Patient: sex F, age 32
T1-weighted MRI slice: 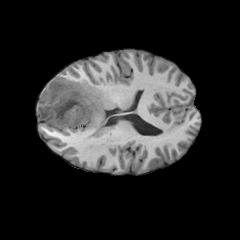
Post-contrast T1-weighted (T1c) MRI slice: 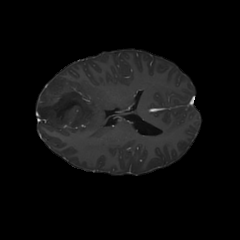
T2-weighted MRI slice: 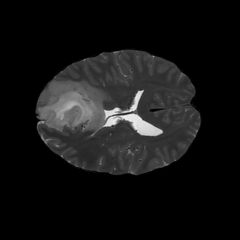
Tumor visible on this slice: yes
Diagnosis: Astrocytoma, IDH-mutant
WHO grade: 3